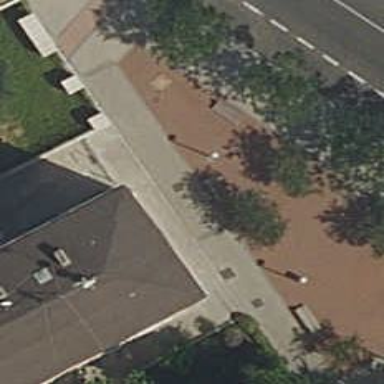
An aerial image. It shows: Bench.